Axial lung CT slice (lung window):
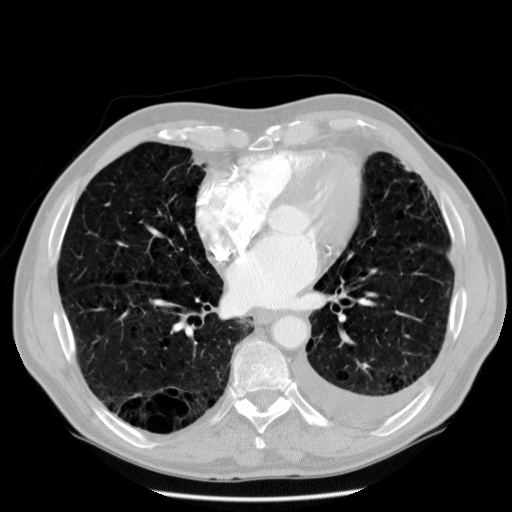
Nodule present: no